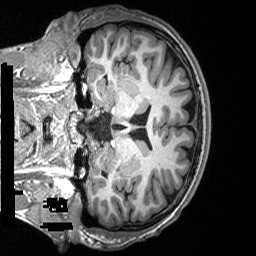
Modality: T1w
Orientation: coronal